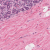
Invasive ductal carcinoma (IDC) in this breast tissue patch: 0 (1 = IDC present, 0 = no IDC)